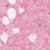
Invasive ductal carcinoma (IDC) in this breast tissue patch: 0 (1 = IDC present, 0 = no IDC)